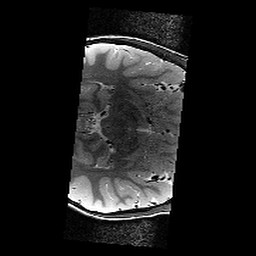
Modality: T2w
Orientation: axial
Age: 10
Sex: male
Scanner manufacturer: siemens
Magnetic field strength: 3 T
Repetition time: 9.23 s
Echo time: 0.067 s